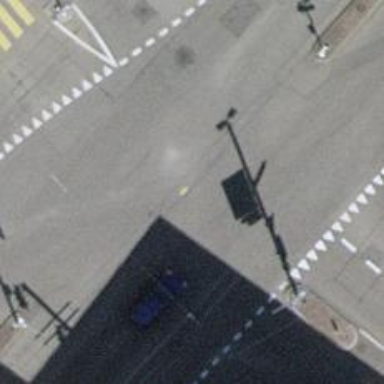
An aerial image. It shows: Road with traffic signals.